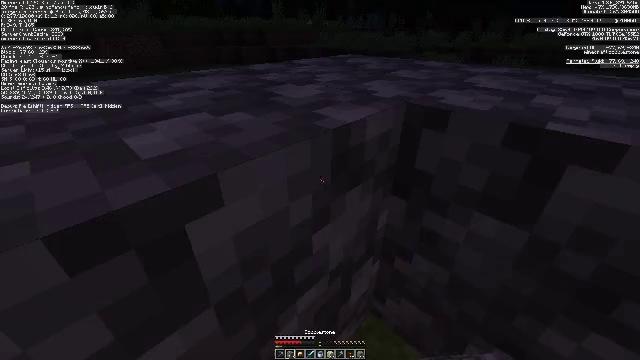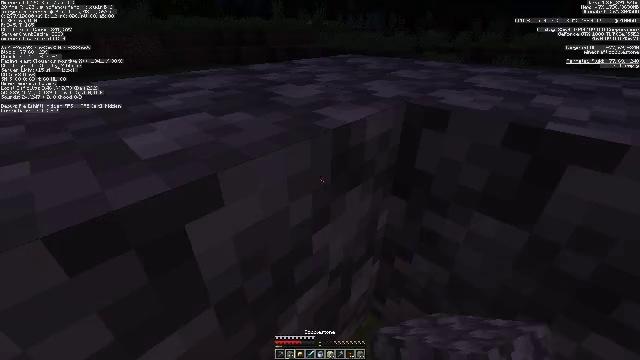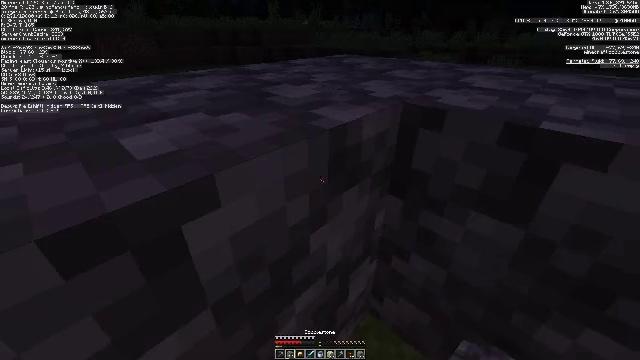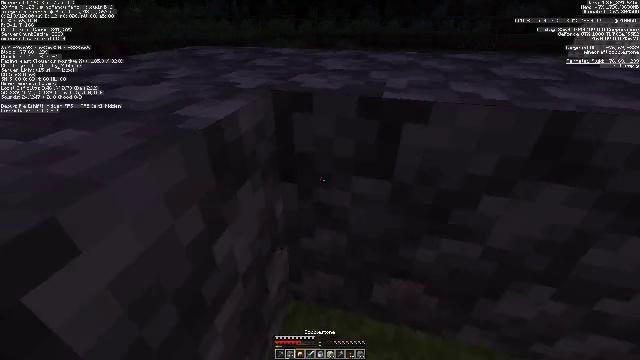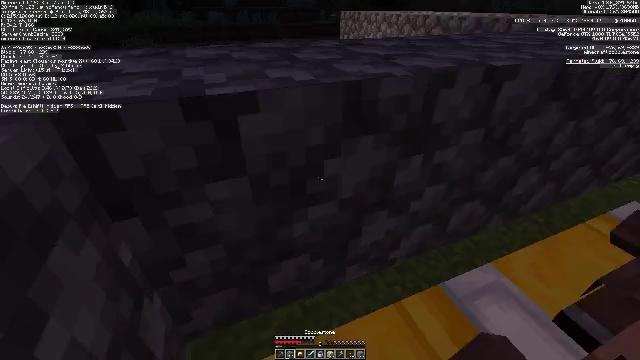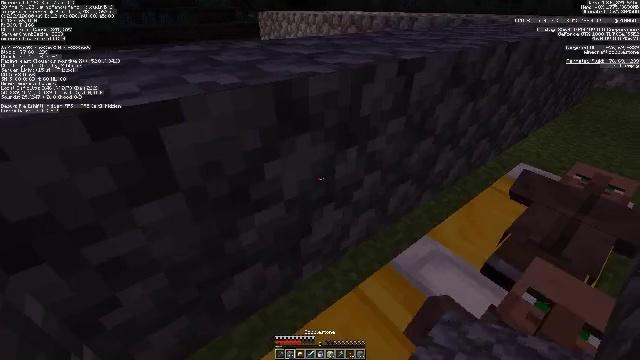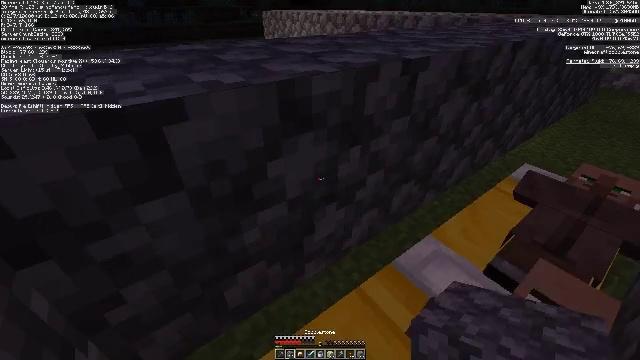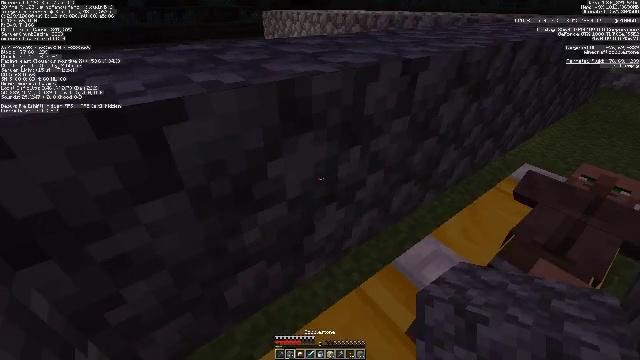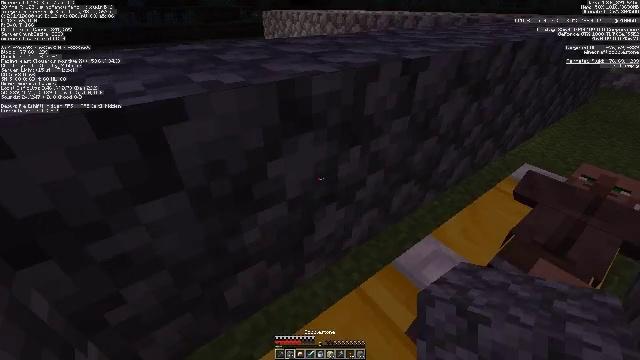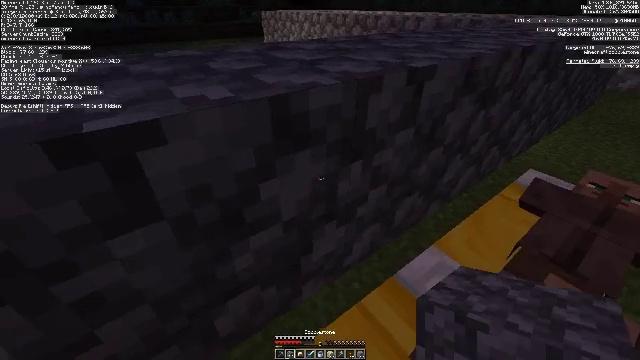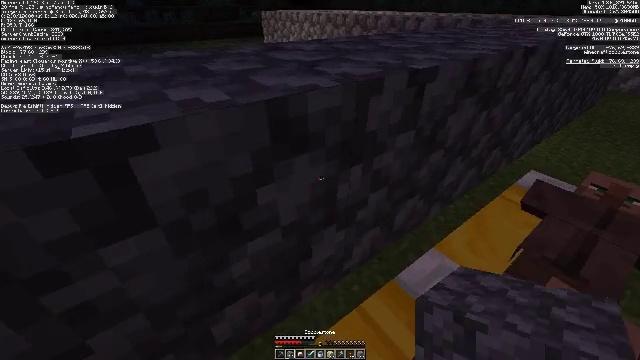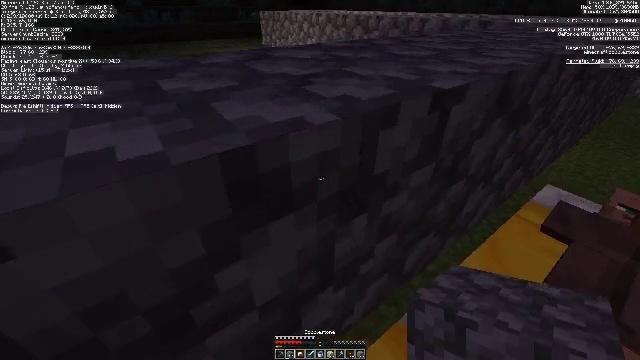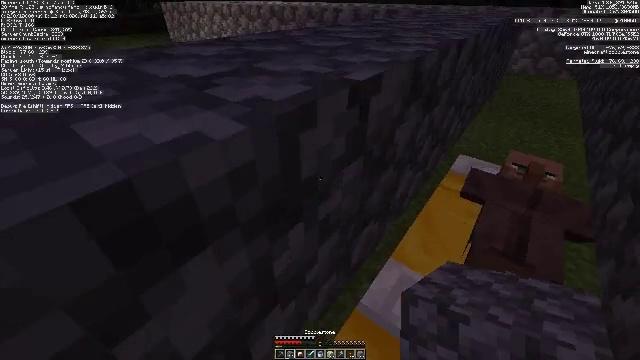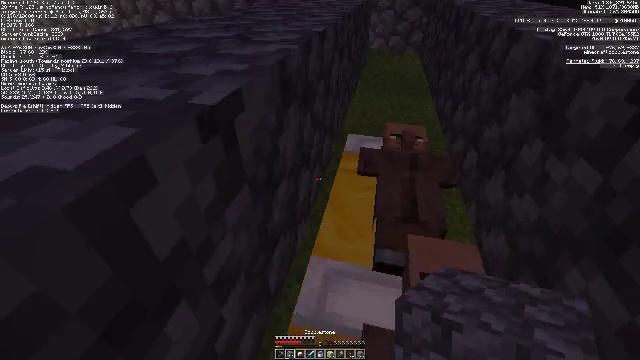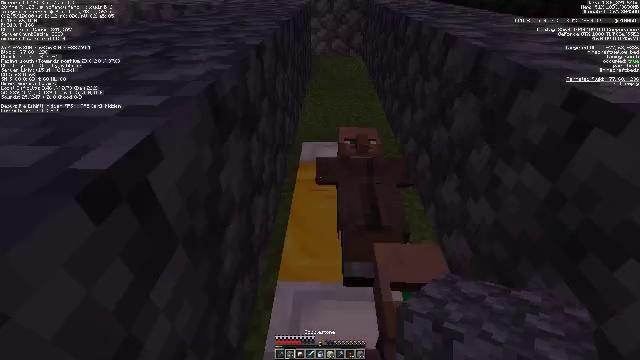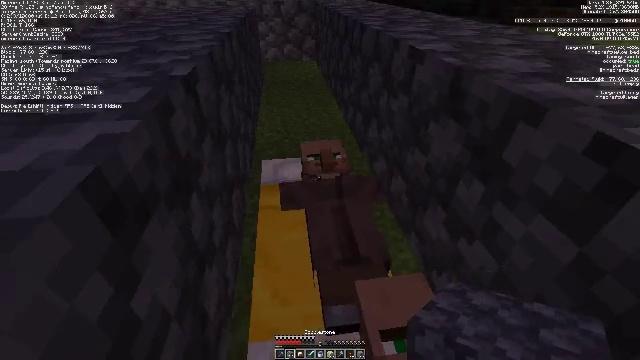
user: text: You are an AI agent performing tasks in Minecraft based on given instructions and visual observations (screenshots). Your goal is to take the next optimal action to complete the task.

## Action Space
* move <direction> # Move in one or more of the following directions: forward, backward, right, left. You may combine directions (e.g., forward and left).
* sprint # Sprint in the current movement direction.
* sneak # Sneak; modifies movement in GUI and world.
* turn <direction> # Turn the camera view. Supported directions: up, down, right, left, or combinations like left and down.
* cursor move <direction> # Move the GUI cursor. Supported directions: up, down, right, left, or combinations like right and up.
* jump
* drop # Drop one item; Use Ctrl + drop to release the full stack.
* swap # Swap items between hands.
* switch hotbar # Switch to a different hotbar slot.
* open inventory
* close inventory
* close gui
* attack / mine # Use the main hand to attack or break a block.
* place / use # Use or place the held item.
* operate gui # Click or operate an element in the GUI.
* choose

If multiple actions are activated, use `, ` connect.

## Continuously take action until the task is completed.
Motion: motion action
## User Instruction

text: Remove the yellow bed.
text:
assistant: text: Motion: no_op
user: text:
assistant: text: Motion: no_op
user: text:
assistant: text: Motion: turn right and down
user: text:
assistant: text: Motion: turn right and down
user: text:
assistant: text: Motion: turn right
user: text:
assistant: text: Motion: no_op
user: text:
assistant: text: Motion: no_op
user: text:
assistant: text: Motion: no_op
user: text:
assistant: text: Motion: move forward
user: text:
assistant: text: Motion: move forward
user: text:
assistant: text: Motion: move forward
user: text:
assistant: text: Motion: move forward, turn right and down
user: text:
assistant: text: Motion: move forward, turn right and down
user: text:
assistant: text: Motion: move forward, turn right
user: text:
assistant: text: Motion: move forward, turn right
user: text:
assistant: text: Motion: move forward, turn right
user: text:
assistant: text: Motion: move forward
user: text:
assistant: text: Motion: move forward
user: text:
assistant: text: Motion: move forward
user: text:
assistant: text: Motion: move forward
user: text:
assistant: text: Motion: turn left and down, switch to hotbar 1
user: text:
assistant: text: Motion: turn left and down, switch to hotbar 1
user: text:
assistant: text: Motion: turn left and down, switch to hotbar 1
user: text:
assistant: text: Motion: turn left and down
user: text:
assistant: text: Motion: turn left and down
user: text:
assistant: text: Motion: turn left and down
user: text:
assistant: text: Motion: turn left and down
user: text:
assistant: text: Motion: turn left and down
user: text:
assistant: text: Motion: turn left and down
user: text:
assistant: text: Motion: turn left